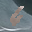
Label: 6